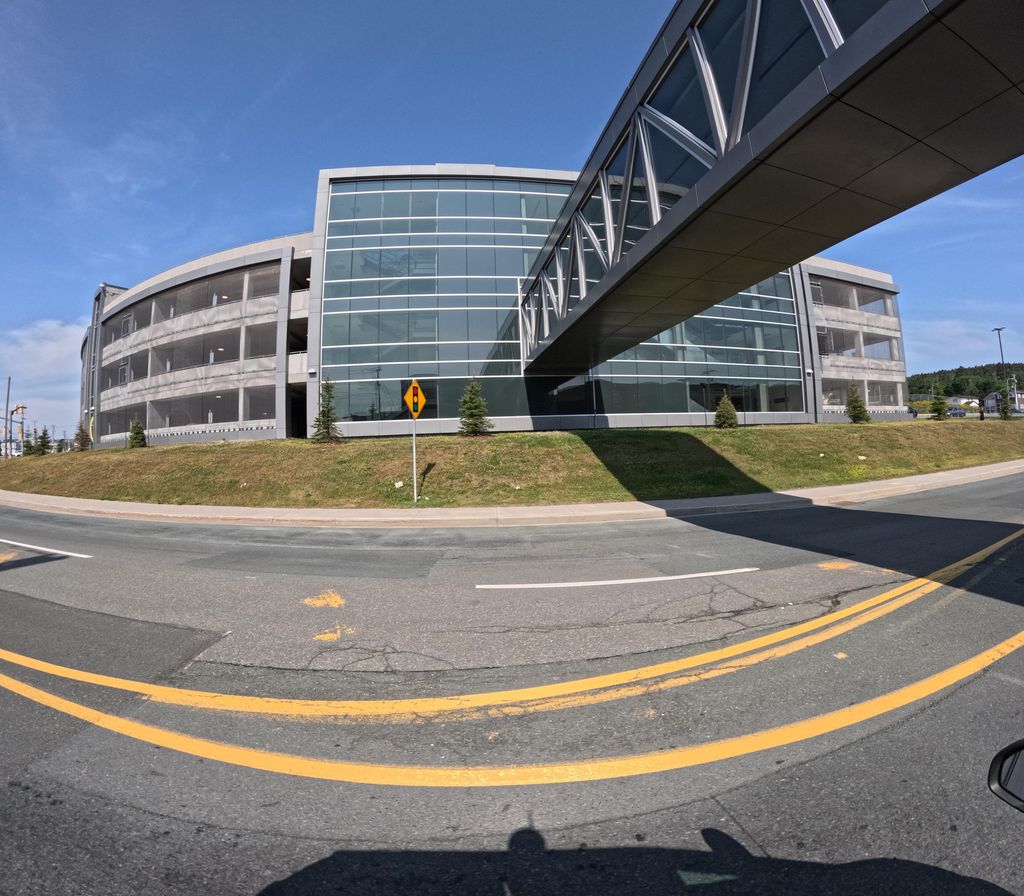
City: st_johns